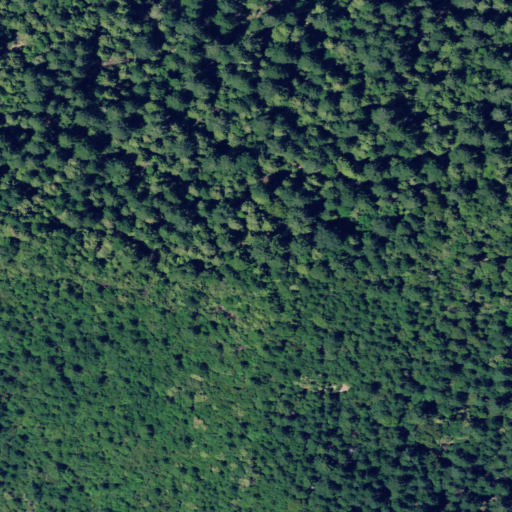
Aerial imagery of mountain in California named Sarvorum Mountain containing only evergreen forest